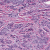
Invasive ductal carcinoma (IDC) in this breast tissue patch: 1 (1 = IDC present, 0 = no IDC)